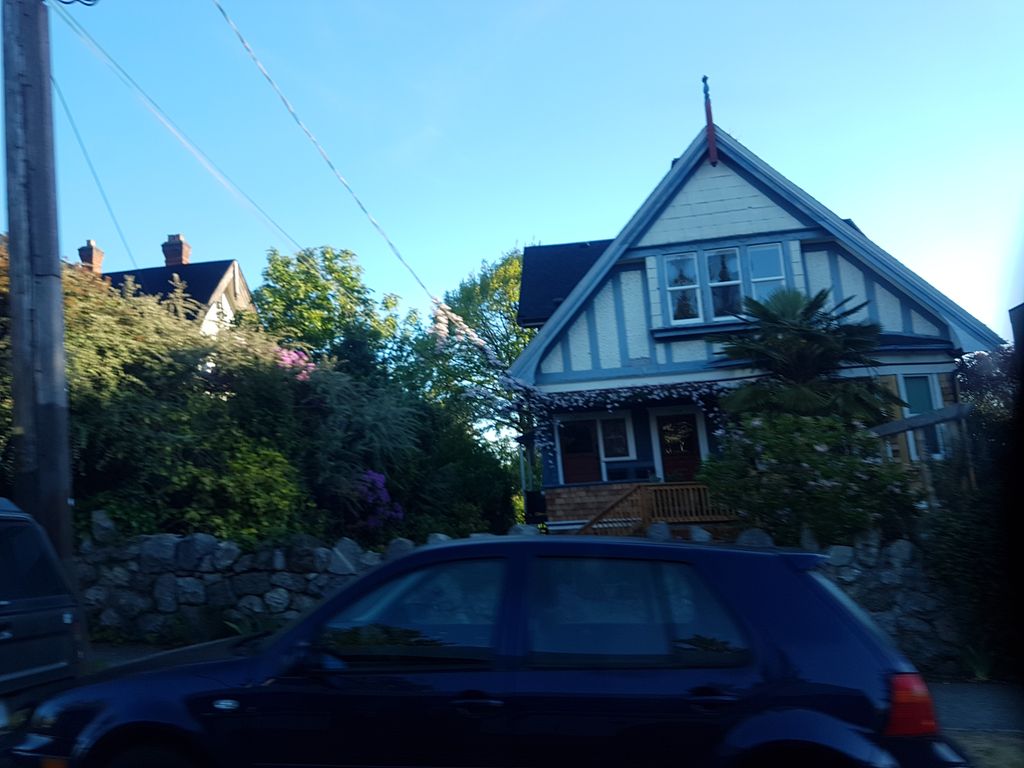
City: victoria